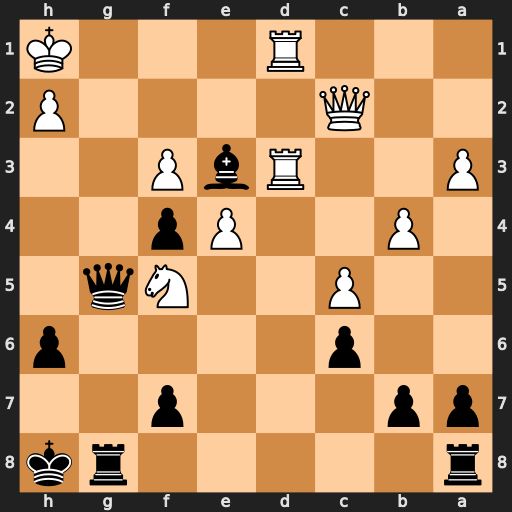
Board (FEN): r5rk/pp3p2/2p4p/2P2Nq1/1P2Pp2/P2RbP2/2Q4P/3R3K
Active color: b
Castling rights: -
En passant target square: -
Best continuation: Qg1+ Rxg1 Rxg1#